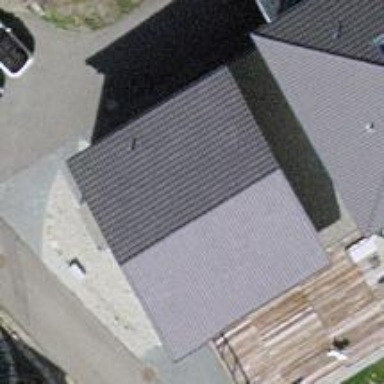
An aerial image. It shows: Residential building.